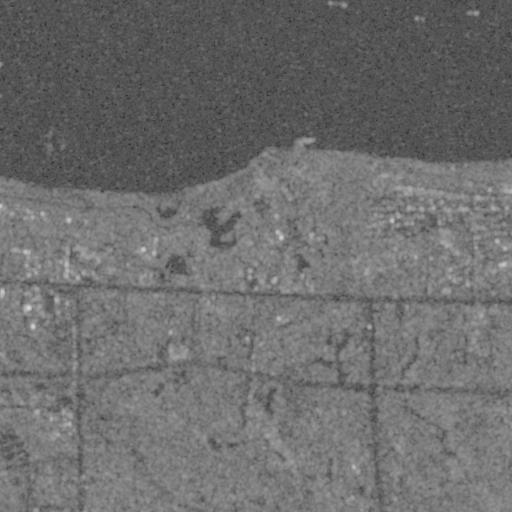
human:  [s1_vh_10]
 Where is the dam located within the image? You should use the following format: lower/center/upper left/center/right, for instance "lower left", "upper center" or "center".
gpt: The dam is located in the center right of the image.
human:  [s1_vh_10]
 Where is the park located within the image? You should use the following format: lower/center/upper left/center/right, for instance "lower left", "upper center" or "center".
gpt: The park is located in the center left of the image.
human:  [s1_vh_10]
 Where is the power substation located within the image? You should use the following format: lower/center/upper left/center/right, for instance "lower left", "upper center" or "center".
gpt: The power substation is located in the center right of the image.
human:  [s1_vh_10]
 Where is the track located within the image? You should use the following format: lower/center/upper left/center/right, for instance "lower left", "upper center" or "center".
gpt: There is no track in the image.

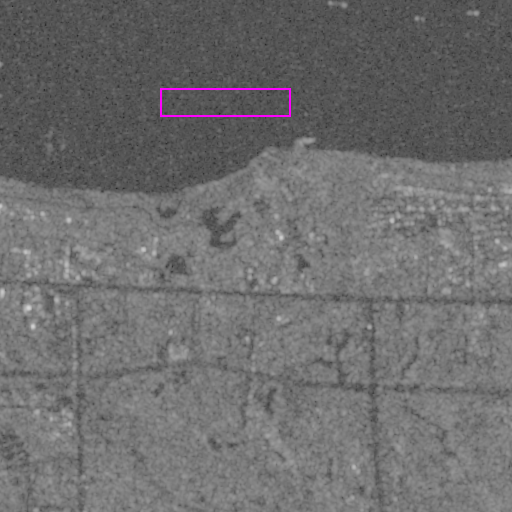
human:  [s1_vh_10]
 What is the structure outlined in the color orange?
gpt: There is no orange outline.
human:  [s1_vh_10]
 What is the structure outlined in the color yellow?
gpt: There is no structure outlined in yellow.